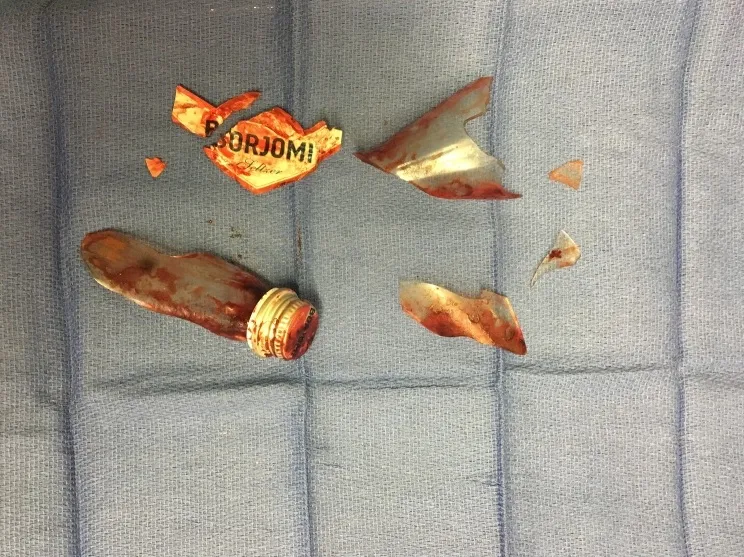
Multiple shards of glass bottle removed from the distal sigmoid and rectum.
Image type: medical_photograph (other_medical_photograph)